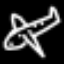
Label: airplane